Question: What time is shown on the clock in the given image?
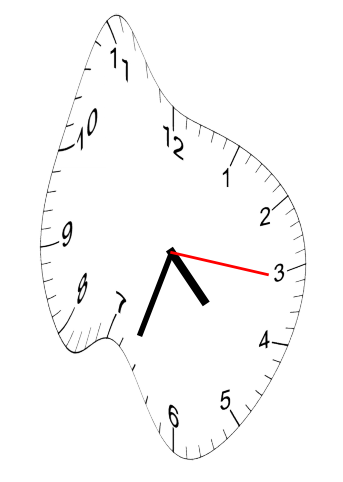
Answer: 04:33:16